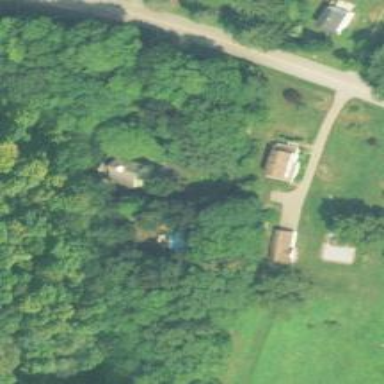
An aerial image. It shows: Residential driveway.